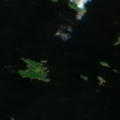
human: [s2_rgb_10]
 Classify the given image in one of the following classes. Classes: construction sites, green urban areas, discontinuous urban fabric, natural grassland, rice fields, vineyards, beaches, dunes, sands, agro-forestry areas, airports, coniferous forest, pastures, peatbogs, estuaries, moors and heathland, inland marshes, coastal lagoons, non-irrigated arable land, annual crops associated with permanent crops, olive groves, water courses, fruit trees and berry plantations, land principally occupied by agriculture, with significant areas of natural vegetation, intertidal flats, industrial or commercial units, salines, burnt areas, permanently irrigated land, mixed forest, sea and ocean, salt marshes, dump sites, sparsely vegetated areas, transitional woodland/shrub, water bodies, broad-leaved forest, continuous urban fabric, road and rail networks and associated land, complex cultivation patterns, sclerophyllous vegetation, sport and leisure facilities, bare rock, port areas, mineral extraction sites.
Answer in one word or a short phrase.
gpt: water bodies